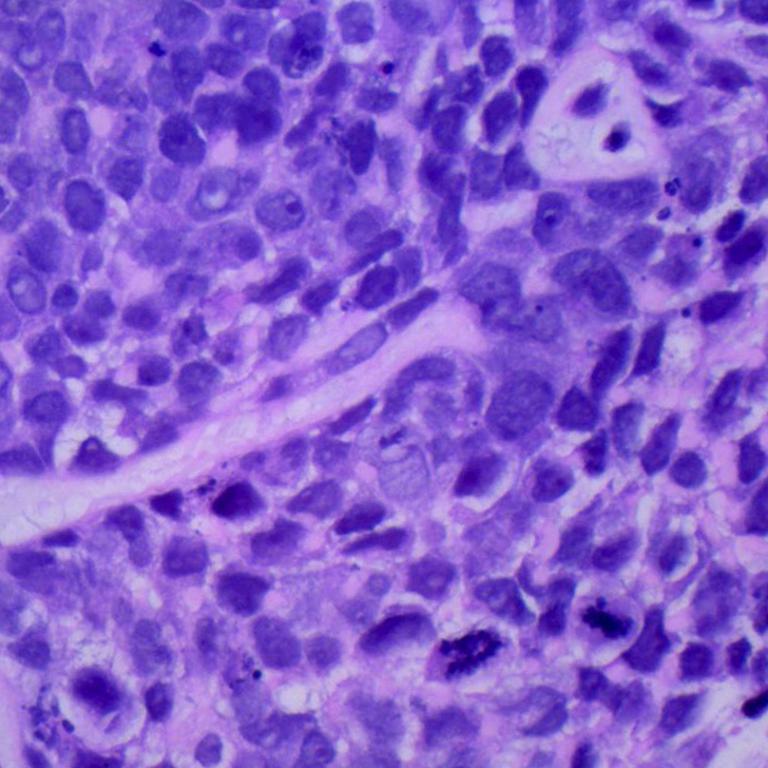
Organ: lung
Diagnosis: squamous carcinomas